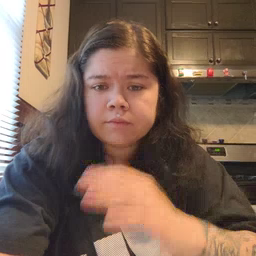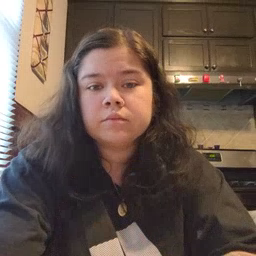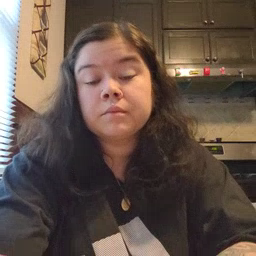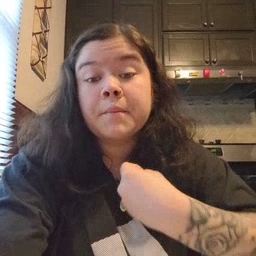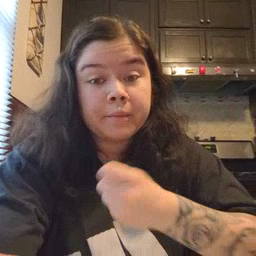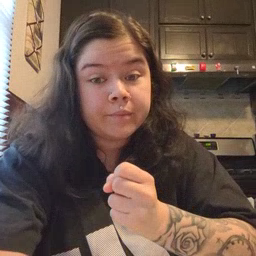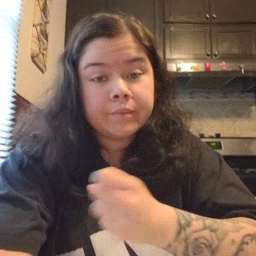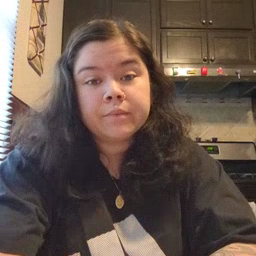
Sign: make